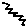
Label: zigzag